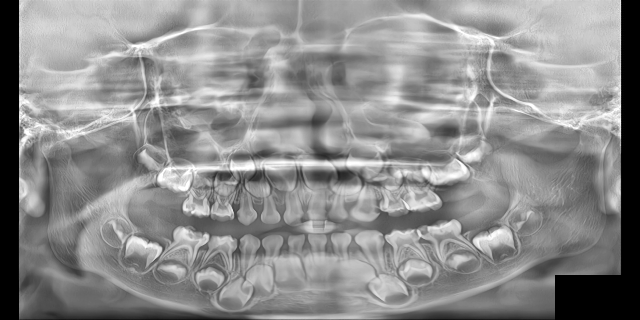
adult